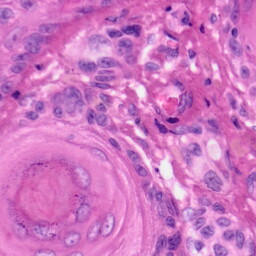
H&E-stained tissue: Skin